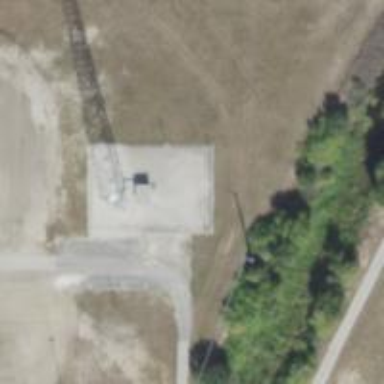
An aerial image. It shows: Man-made mast used for communication purposes.